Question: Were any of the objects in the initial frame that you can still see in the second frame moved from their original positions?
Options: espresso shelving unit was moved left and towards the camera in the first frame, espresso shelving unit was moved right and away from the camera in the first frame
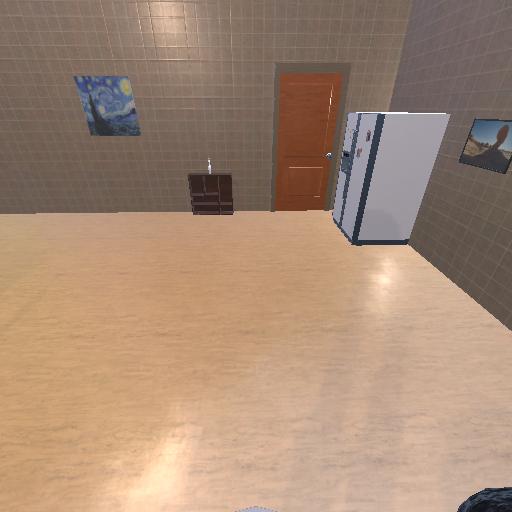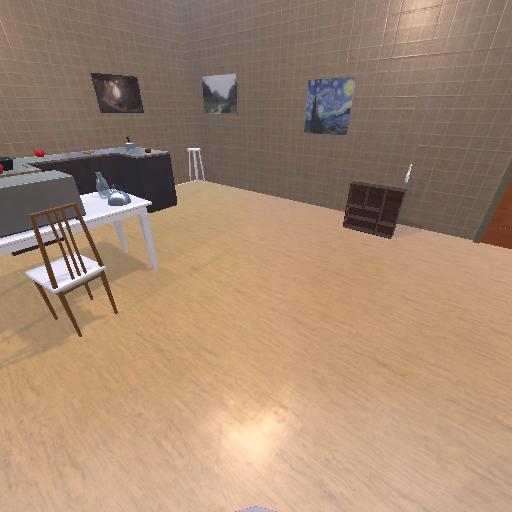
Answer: espresso shelving unit was moved left and towards the camera in the first frame